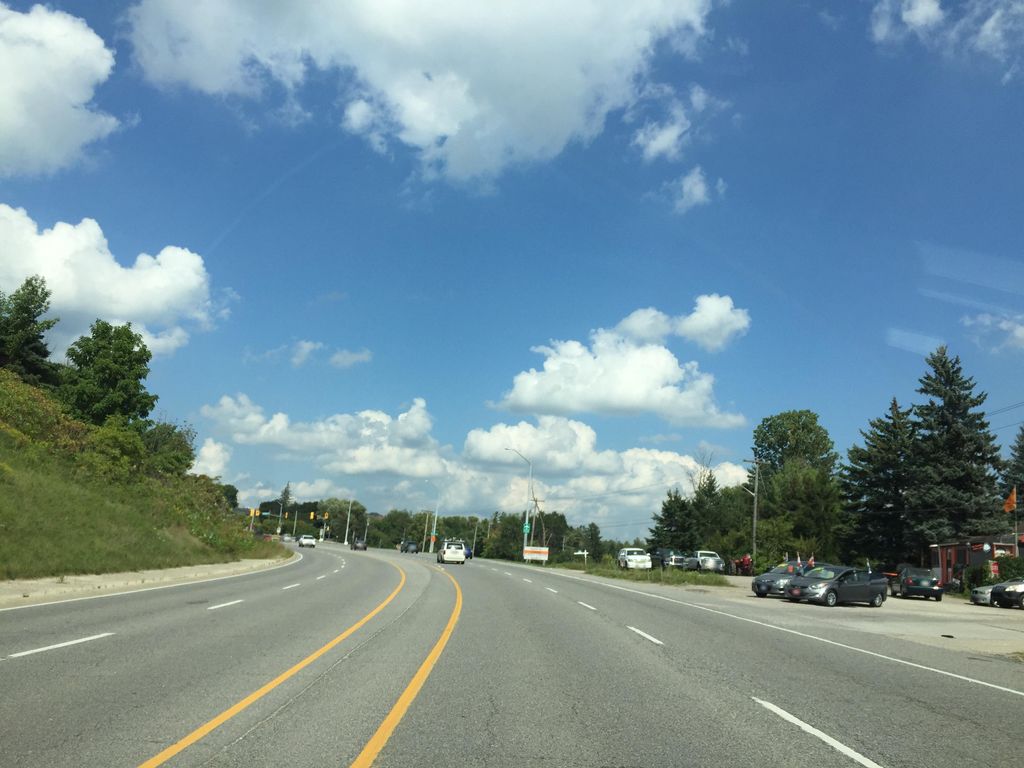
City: kitchener-waterloo